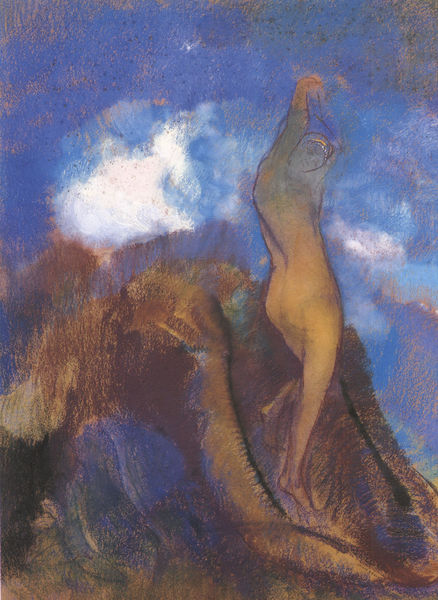
Titel: Die Geburt der Venus (La naissance de Vénus)
Künstler: Odilon Redon
Institution: Paris, Musée du Petit Palais
Schlagwörter: akt, berg, blau, gemälde, himmel, kopf, nackt, weiß, wolken, grün, landschaft, bewegung, braun, frau, grau, kreide, rücken, schwarz, zeichnung, wolke, symbolismus, tanz, arme, gesicht, stehen, öl, hügel, natur, tänzerin, rosa, beine, hellblau, berge, fels, lila, violett, linien, füsse, ölgemälde, nackte, surreal, barfuss, vulkan, linie, ästhetik, kunst, organisch, verwischt, erhoben, balu, unfertig, aufsteigen, gru, tanzend, tanzt, po, +weiß